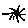
Label: sun